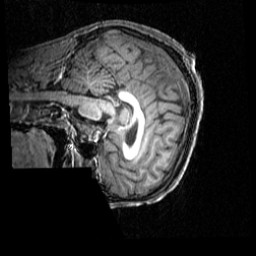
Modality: T1w
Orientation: sagittal
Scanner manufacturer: ge
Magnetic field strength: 3 T
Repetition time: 0.009048 s
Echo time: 0.001844 s